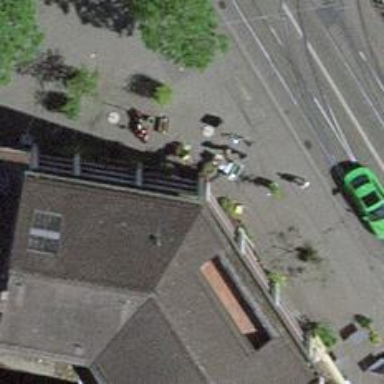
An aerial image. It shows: Bar.